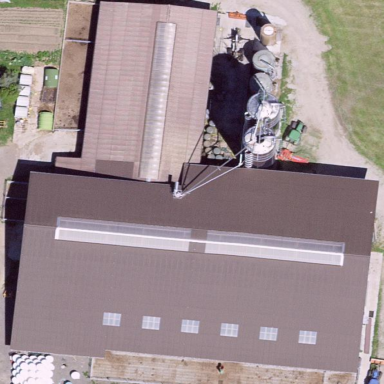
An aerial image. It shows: Farm auxiliary building.